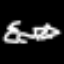
Label: squiggle